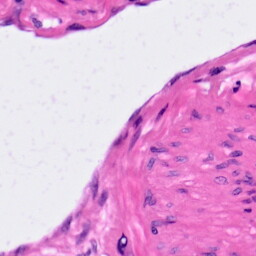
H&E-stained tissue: Pancreatic